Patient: sex F, age 71
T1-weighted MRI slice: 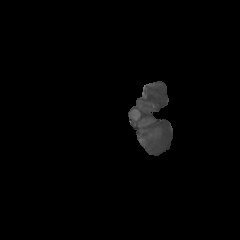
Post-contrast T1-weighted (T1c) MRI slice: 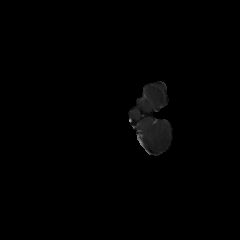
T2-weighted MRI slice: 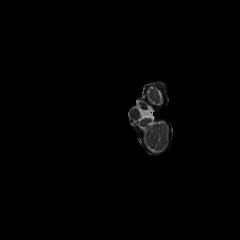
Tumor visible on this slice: no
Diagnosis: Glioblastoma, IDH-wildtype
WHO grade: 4